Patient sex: F
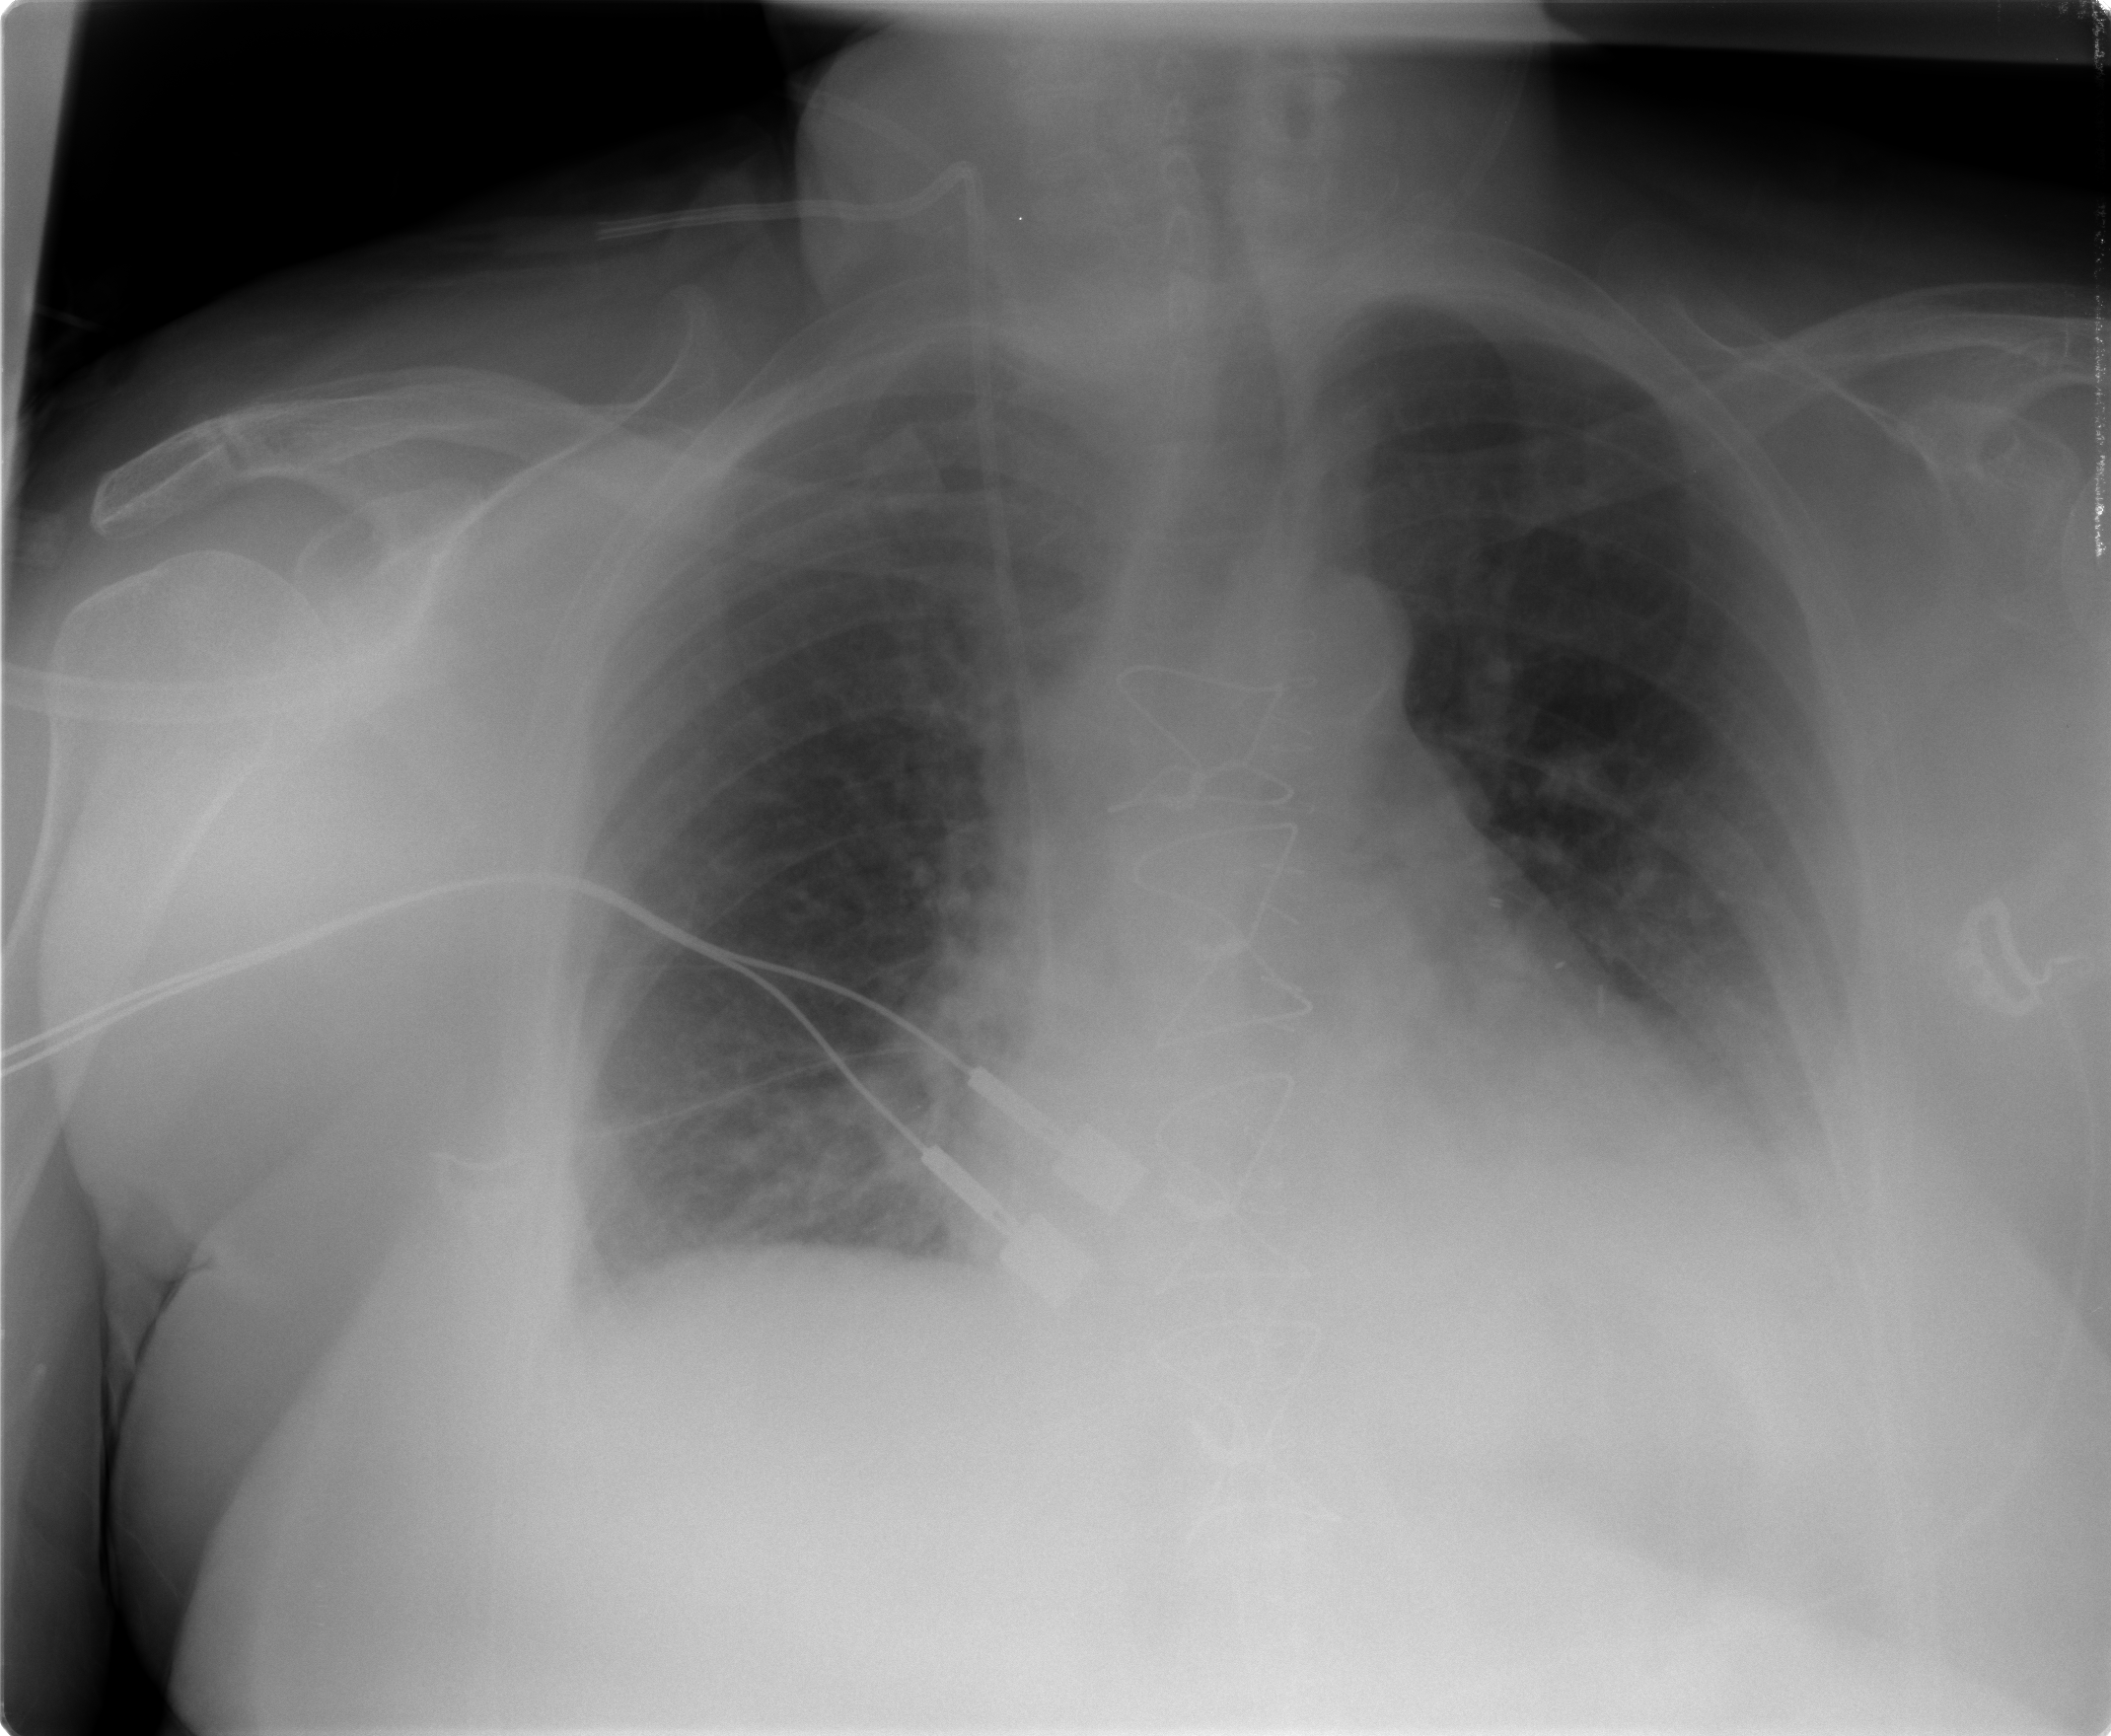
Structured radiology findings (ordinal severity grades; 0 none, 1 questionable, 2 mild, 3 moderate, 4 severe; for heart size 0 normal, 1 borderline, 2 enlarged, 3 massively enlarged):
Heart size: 1
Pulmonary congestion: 1
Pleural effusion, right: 1
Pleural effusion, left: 2
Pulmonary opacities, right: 0
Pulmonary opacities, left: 0
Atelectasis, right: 0
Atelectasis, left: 2